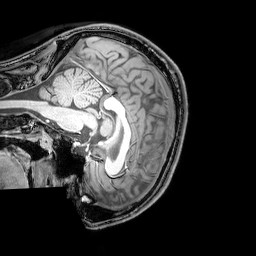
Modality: T1w
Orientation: sagittal
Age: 22
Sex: male
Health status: healthy
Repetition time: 0.081 s
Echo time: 0.037 s